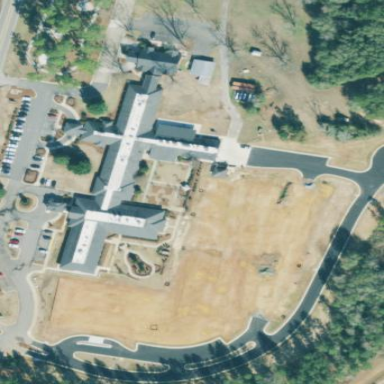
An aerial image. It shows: Nursing home building.